Question: I want to show both metric and English scales on my charts like this example. How can it be done?
Image:

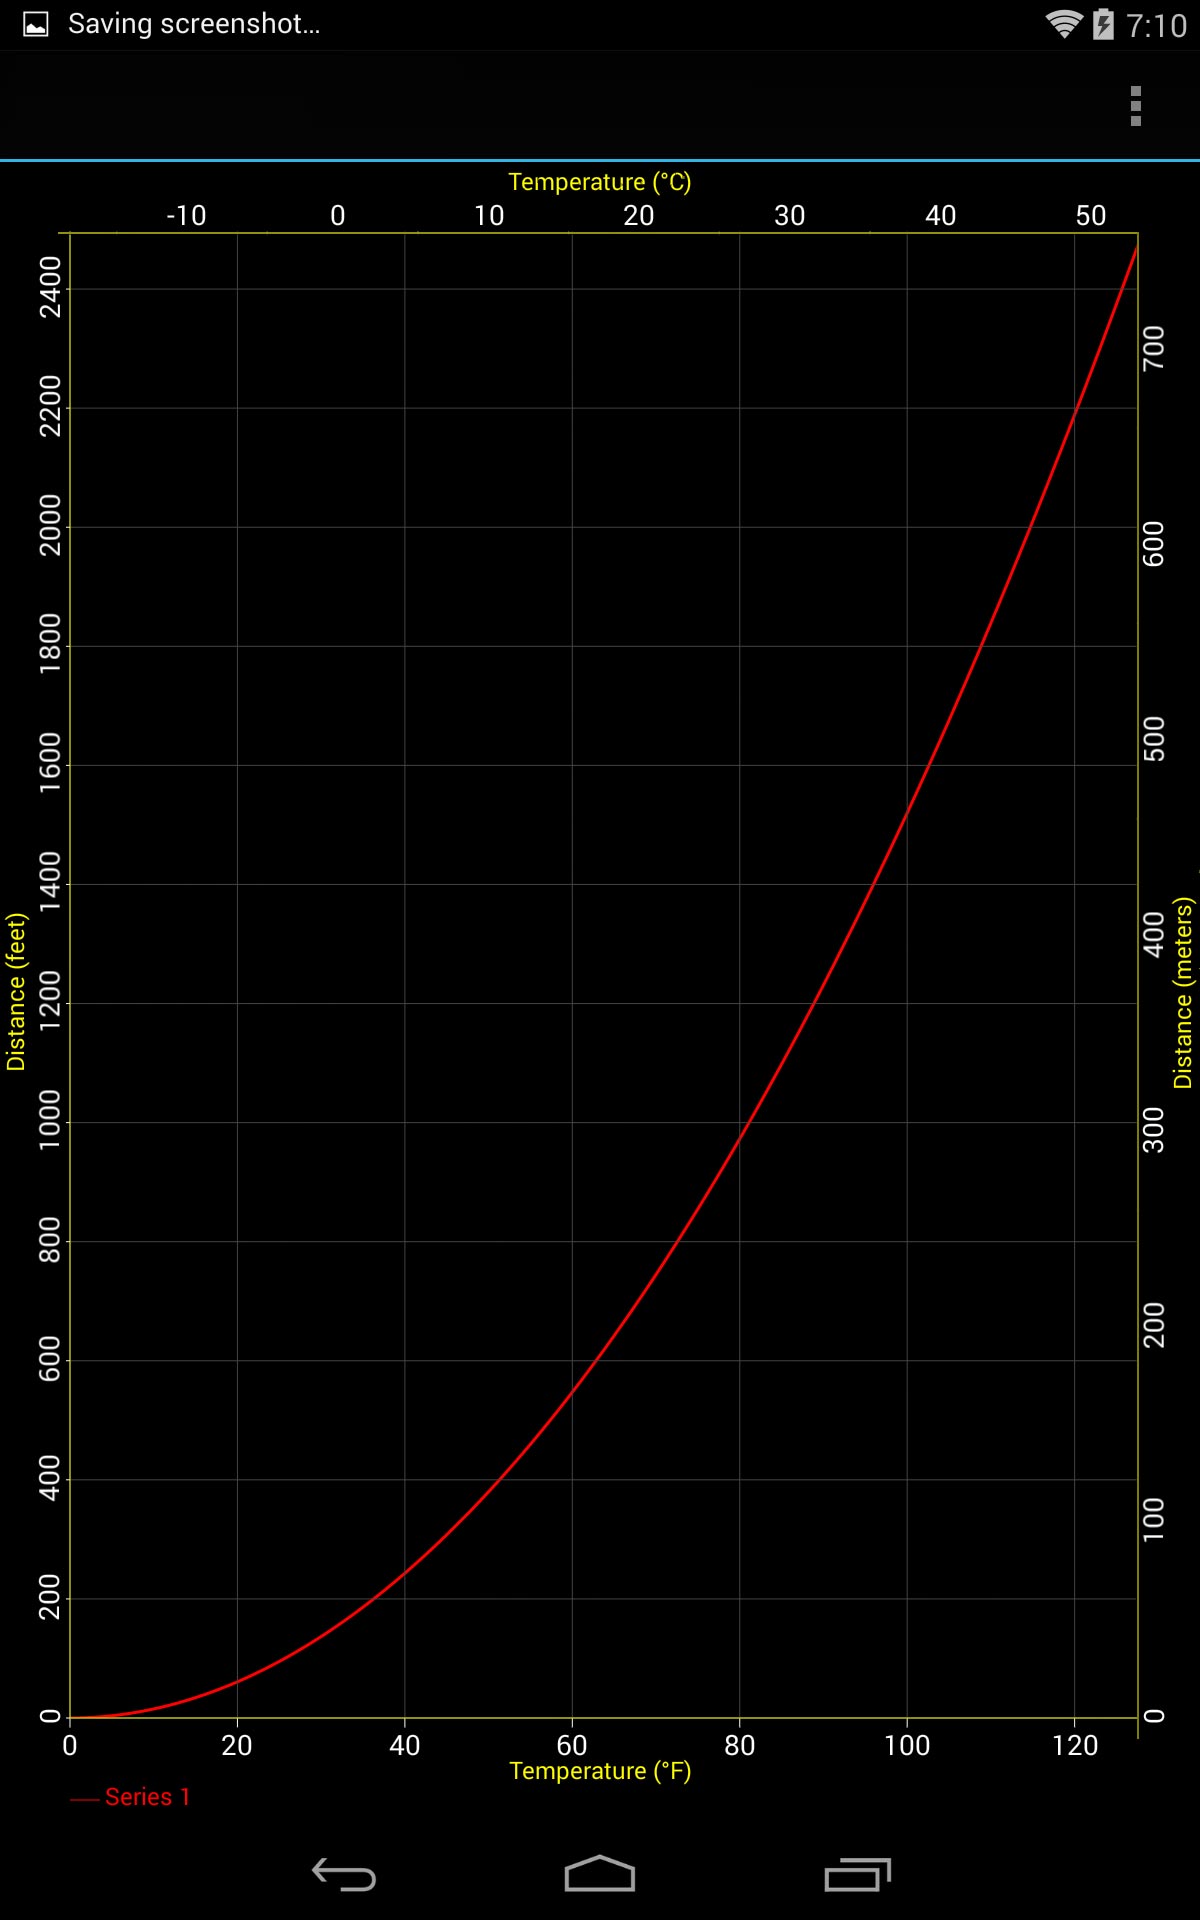
Answer: AChartEngine supports multiple Y axis, but not multiple X axis and no X axis on the top of the chart. You will have to add an extension of AChartEngine for that and maybe contribute it back to the project.